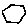
Label: hexagon